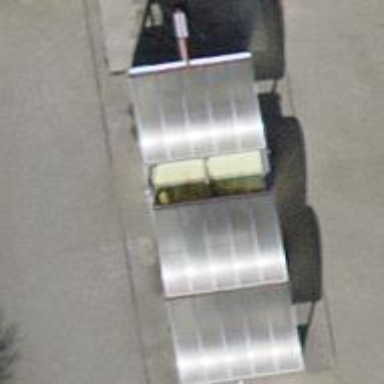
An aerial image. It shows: Car wash facility.